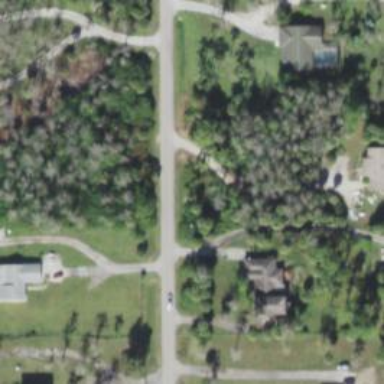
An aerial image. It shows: Driveway leading to service road.